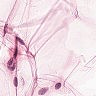
Metastatic tissue present: no